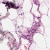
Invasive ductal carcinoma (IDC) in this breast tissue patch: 0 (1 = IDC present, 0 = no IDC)